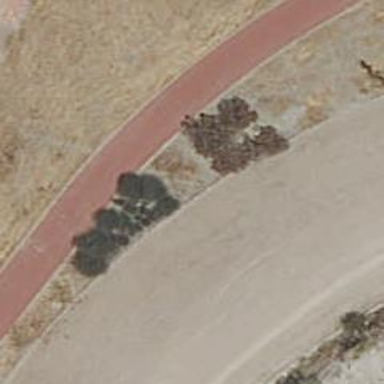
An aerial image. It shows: Cycleway.